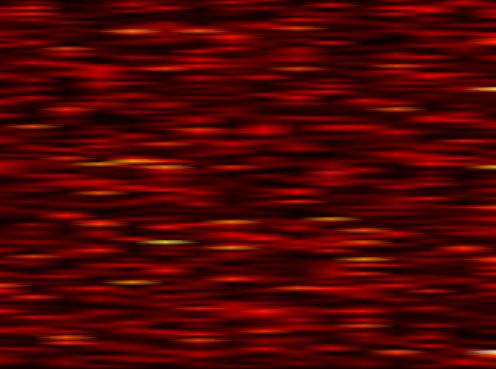
Label: FBMC